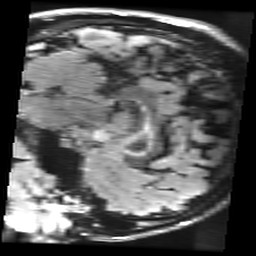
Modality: FLAIR
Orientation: sagittal
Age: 21
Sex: male
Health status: healthy
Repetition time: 12 s
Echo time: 0.09782 s